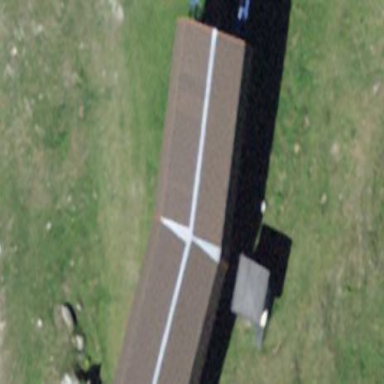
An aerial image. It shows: View of roof of building.